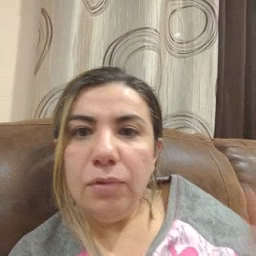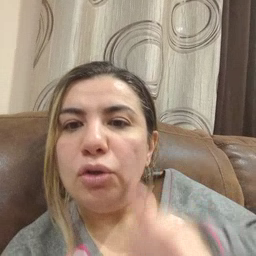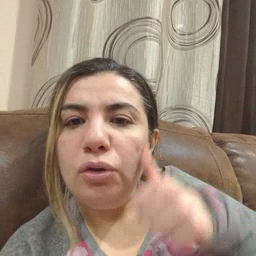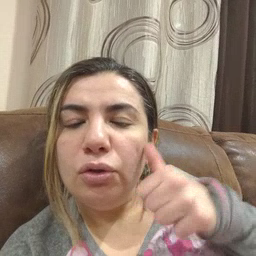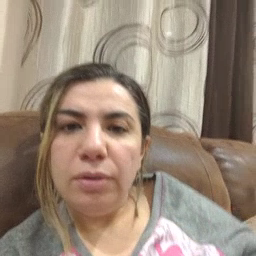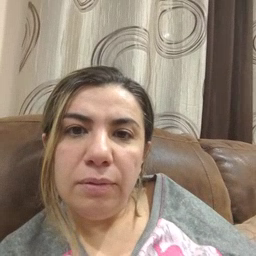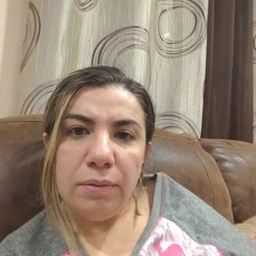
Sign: girl